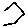
Label: hexagon